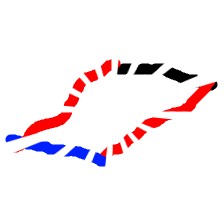
Shape: parallelogram